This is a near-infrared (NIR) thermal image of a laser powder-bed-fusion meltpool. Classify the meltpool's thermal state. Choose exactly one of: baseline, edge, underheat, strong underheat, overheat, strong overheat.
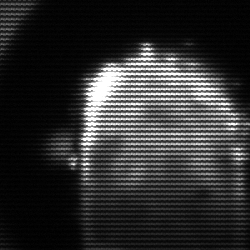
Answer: baseline